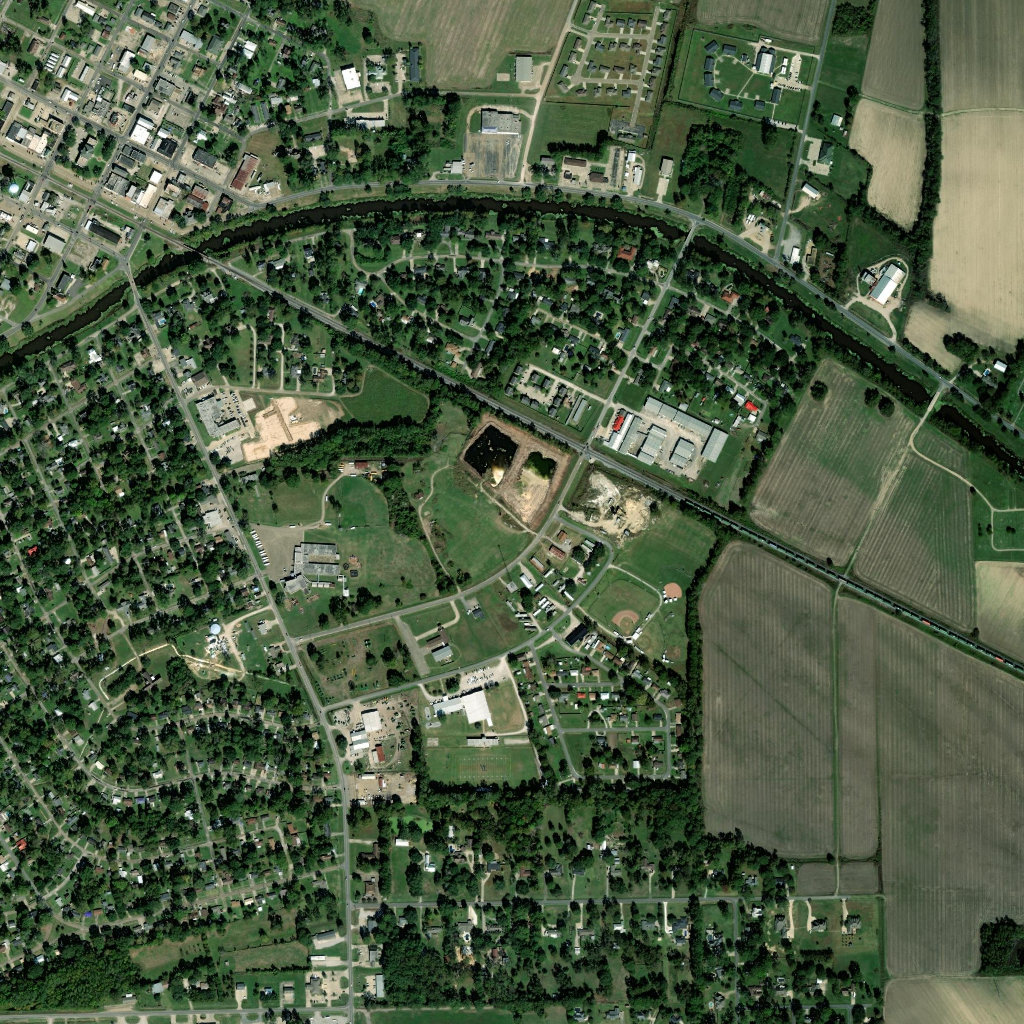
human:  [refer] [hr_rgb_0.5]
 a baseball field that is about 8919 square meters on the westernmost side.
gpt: <box>[[33, 46, 38, 51, 0]]</box>